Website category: sports
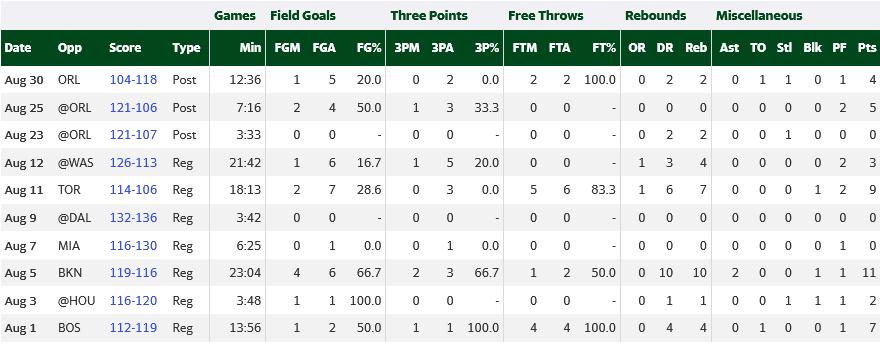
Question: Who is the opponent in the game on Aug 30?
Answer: ORL

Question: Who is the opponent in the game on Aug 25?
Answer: ORL

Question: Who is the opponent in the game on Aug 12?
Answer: WAS

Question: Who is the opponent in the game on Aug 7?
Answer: MIA

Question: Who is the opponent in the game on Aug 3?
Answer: HOU

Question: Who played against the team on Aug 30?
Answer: ORL

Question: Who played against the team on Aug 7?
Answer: MIA

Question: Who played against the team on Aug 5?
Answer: BKN

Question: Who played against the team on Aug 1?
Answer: BOS

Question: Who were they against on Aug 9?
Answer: DAL

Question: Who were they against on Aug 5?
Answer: BKN

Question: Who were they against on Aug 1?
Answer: BOS

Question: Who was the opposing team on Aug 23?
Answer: ORL

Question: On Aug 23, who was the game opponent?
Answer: ORL

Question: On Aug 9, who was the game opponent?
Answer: DAL

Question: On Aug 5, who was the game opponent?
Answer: BKN

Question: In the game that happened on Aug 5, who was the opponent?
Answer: BKN

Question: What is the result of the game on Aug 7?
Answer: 116-130

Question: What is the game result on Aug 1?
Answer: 112-119

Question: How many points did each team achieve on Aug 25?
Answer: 121-106

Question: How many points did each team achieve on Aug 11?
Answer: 114-106

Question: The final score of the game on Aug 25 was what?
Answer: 121-106

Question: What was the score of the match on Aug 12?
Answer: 126-113

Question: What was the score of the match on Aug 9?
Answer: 132-136

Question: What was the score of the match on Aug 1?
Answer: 112-119

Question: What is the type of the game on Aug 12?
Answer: Reg

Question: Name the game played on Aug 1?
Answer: Reg

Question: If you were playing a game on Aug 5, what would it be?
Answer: Reg

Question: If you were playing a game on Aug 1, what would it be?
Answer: Reg

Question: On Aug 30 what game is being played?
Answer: Post

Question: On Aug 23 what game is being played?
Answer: Post

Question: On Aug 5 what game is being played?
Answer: Reg

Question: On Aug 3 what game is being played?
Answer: Reg

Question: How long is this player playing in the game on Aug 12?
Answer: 21:42

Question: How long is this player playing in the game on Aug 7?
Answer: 6:25

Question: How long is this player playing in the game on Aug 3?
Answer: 3:48

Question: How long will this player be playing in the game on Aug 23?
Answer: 3:33

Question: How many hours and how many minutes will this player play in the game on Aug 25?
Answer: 7:16

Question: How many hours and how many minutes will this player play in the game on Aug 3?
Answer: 3:48

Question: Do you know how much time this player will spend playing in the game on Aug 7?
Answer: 6:25

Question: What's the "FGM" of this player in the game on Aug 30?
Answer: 1

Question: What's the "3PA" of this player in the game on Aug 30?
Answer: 2

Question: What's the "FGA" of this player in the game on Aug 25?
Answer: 4

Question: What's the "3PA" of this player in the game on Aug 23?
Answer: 0

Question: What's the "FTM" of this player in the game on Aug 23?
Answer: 0

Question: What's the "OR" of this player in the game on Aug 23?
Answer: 0

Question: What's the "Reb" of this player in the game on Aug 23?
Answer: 2